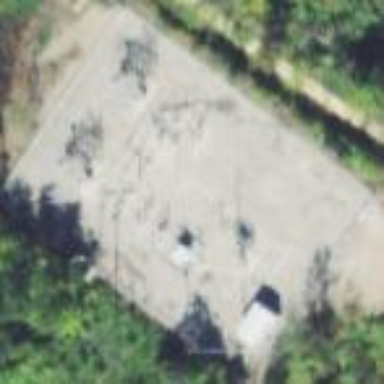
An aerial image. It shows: Distribution substation surrounded by fence.